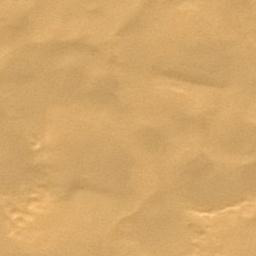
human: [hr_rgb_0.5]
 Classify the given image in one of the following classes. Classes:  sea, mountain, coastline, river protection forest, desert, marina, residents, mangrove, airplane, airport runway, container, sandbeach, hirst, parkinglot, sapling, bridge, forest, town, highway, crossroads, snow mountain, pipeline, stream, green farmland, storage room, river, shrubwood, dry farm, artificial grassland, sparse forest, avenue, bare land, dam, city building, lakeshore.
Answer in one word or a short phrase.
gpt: desert